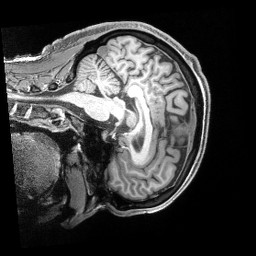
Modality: T1w
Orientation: sagittal
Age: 52
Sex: male
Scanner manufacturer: siemens
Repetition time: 2.4 s
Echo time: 0.00231 s